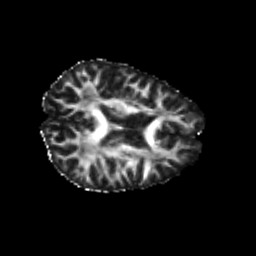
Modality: FA
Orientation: axial
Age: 22
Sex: female
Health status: healthy
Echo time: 0.074 s